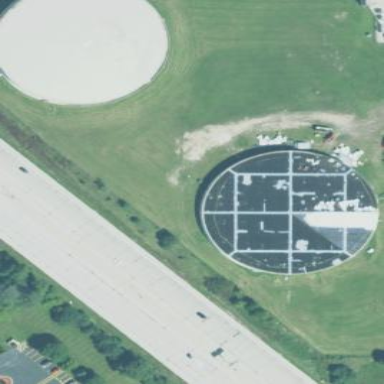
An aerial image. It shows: Building with water storage tank.